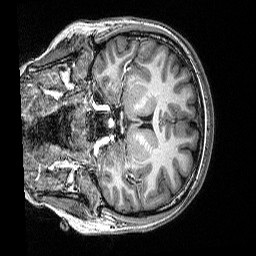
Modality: T1w
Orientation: coronal